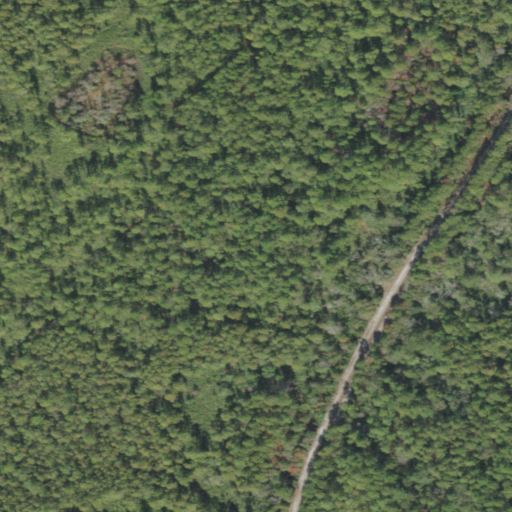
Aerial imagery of island in Florida named Halfmoon Island containing evergreen forest and woody wetlands